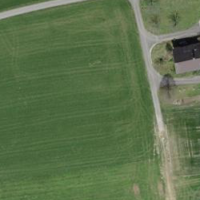
EUNIS habitat code: 52
Species observed at this site:
Cydonia oblonga